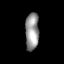
Tissue: lung
Cell type: Epithelial cells
Senescence score: 0.2302
Nuclear area (px): 496
Mean DAPI intensity: 151.018